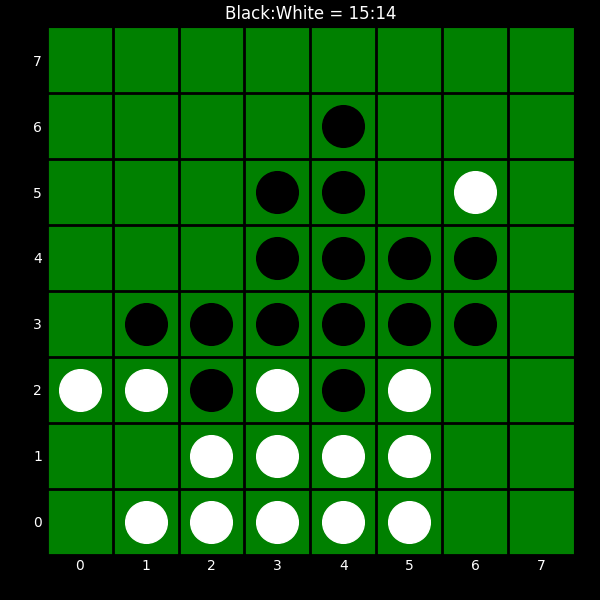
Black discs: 15
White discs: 14